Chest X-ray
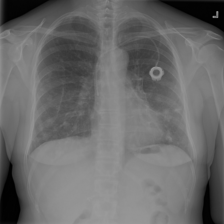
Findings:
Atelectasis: negative
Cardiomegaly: negative
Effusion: negative
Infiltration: negative
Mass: negative
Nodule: negative
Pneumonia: negative
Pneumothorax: negative
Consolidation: negative
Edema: negative
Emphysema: negative
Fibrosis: negative
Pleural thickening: negative
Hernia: negative